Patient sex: F
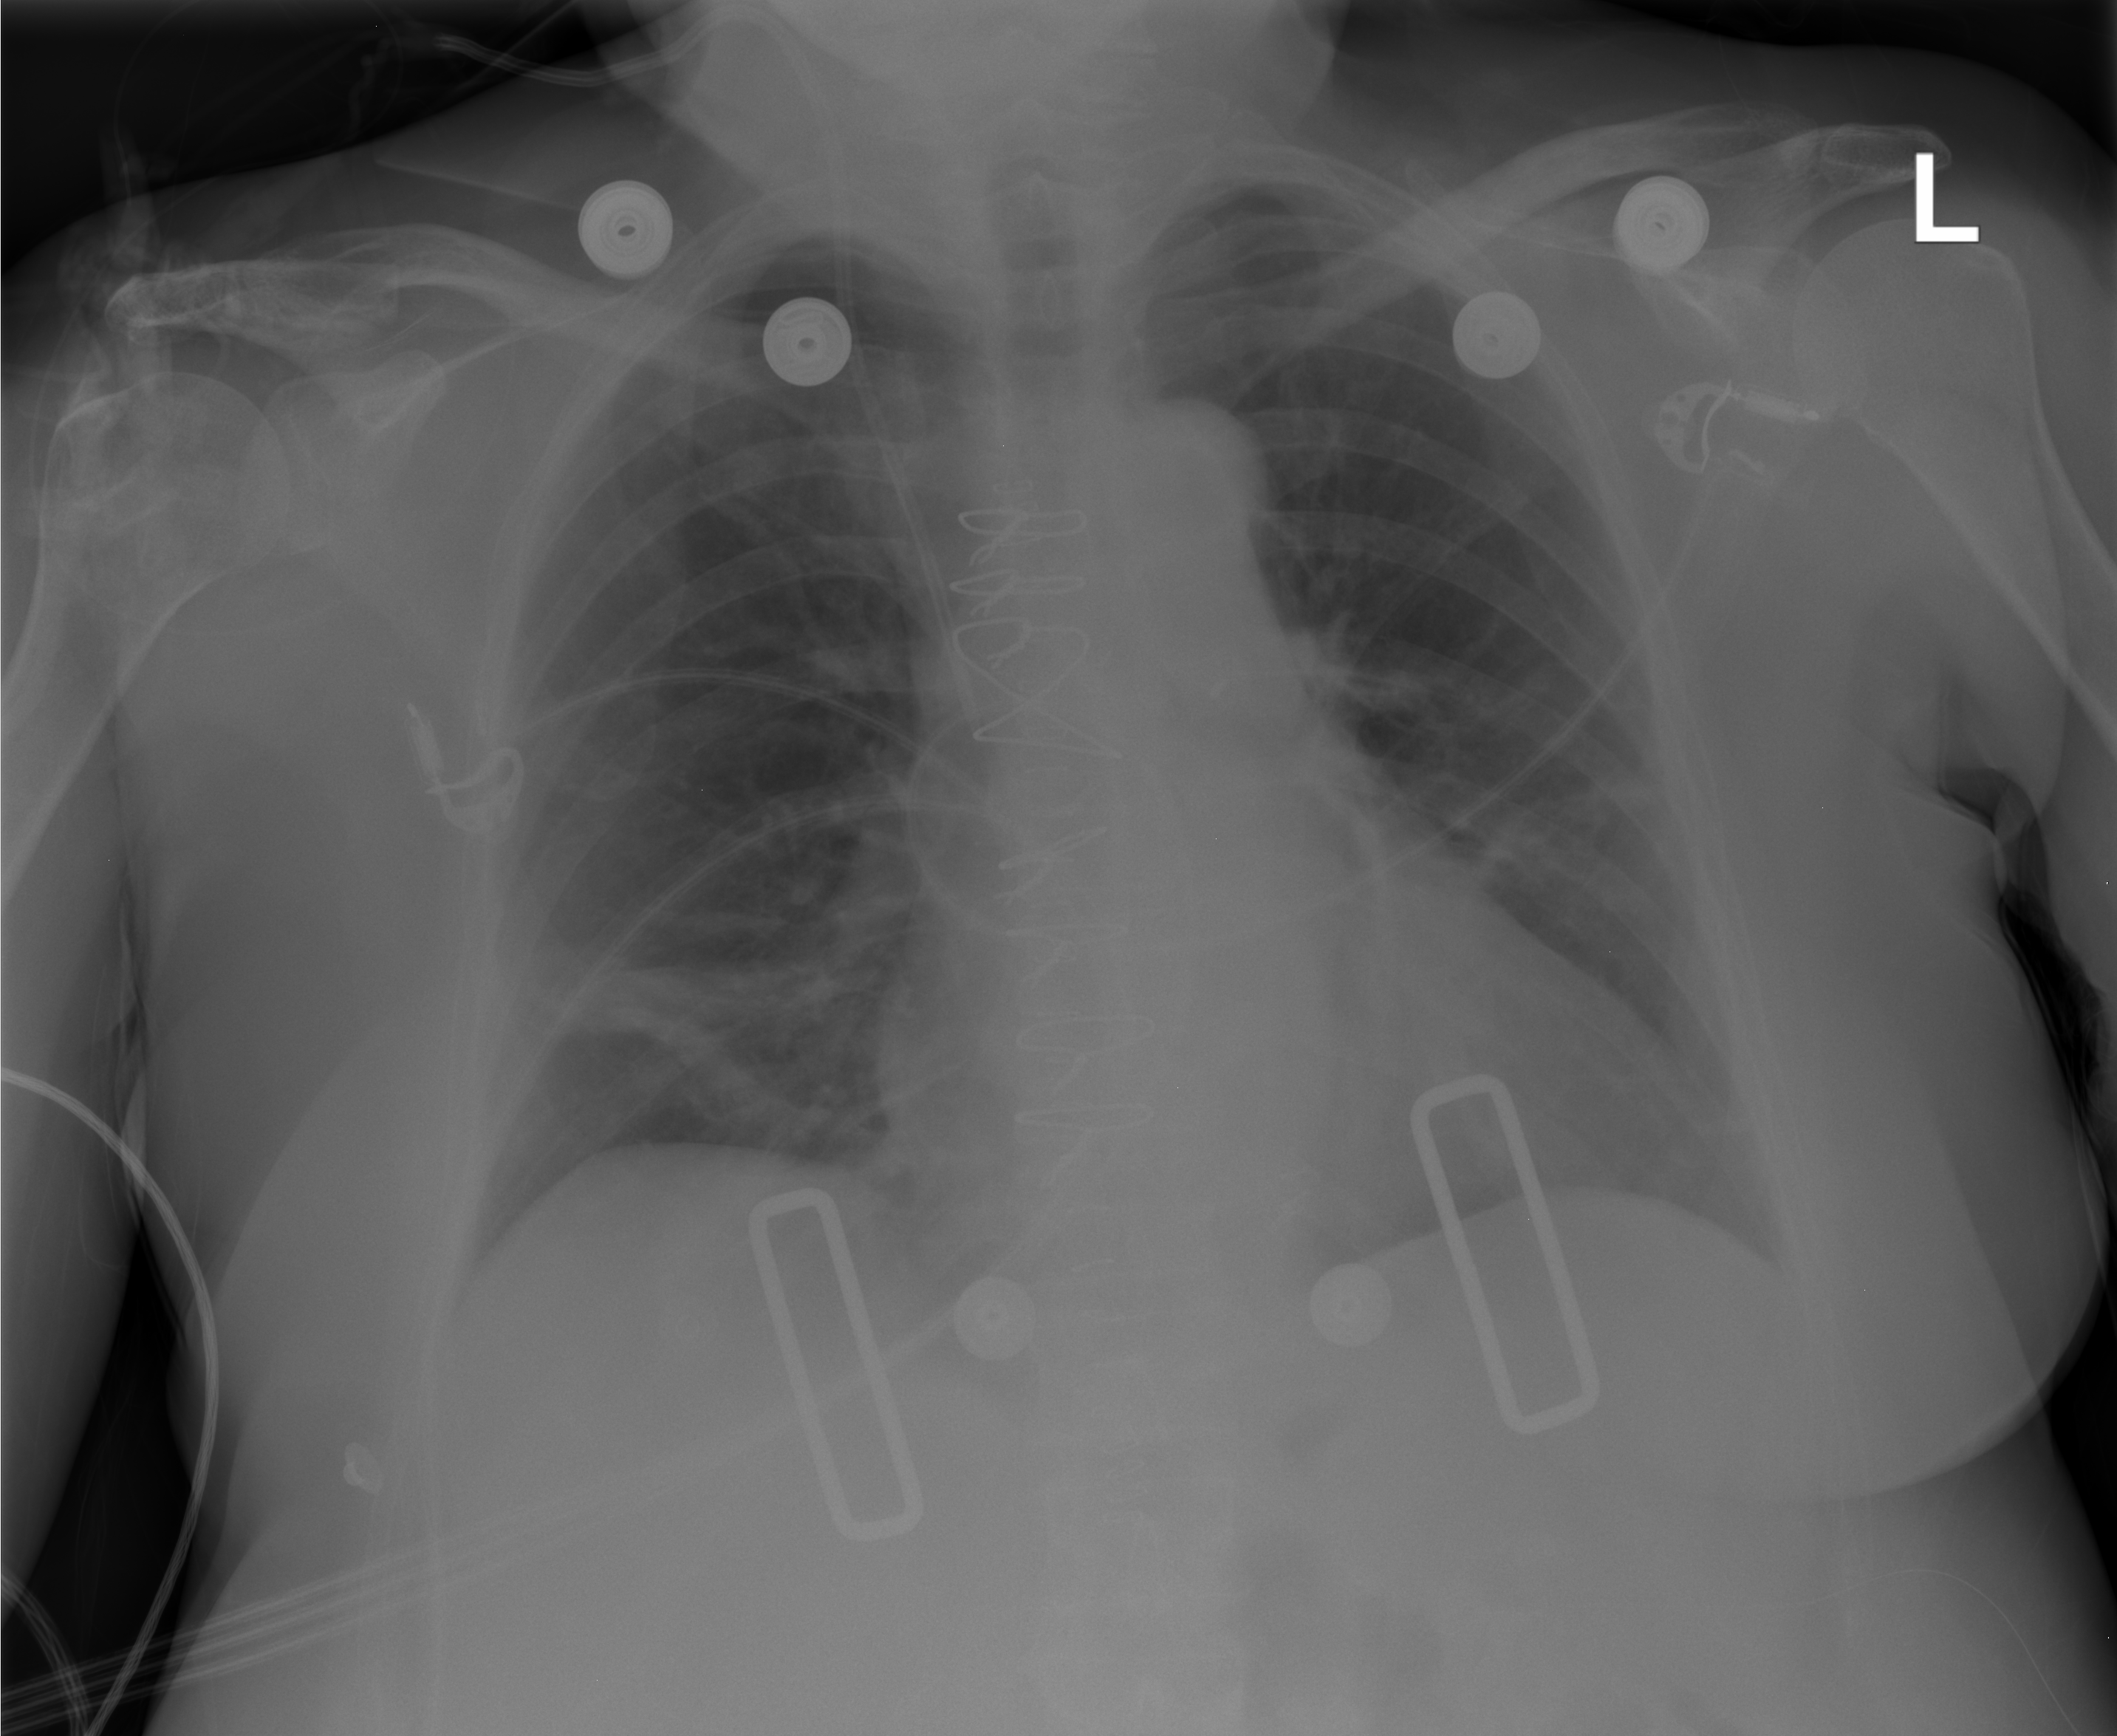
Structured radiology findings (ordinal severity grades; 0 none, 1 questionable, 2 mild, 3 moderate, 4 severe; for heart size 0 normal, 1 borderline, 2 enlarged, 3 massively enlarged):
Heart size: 2
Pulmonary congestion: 0
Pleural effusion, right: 0
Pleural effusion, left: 0
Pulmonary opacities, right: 0
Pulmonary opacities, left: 0
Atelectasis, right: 2
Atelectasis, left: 0